Brain MRI, t2w sequence, axial 2D slice.
Patient: age 33, sex F, weight 78 kg, height 1.78 m
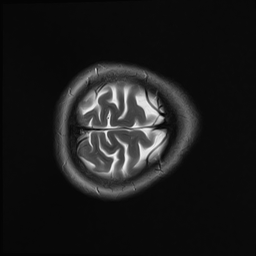